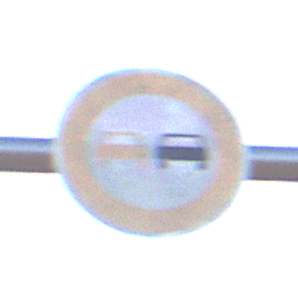
Verkehrszeichen: Ueberholverbot
Umgebung: Outdoor, Nature
Tageszeit: SunriseSunset
Wetter: Clear
Licht: Natural
Jahreszeit: NotSpecified
Kontrast: HighContrast